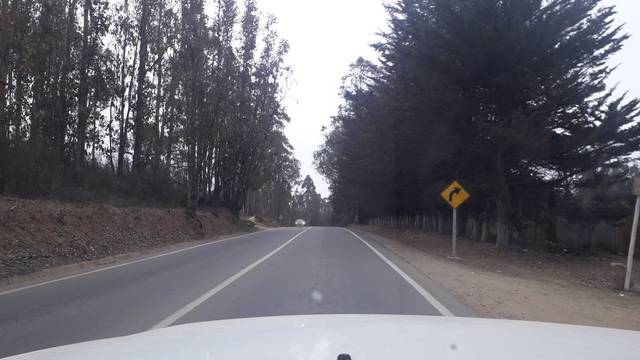
Region: Chile
Coordinates: -33.084, -71.652